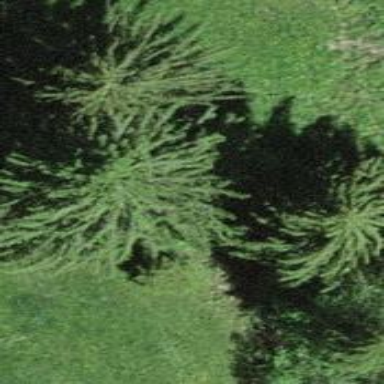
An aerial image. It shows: Beautiful tree in nature.